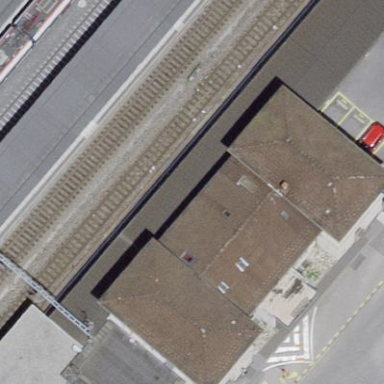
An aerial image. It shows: Train station building.